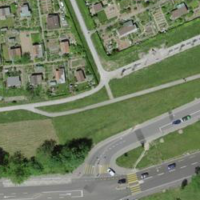
EUNIS habitat code: 53
Species observed at this site:
Silene dioica
Lonicera acuminata